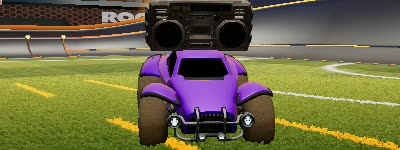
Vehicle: octane